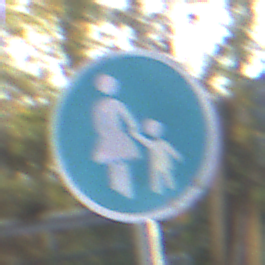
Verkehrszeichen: Gehweg
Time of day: MorningAfternoon
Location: Outdoor (Urban)
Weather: PartlyCloudy
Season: NotSpecified
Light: Natural